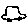
Label: car